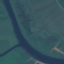
Land use / land cover: River